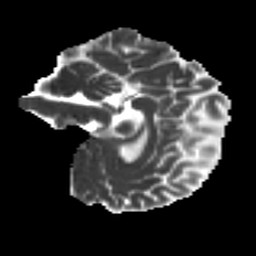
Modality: MD
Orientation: sagittal
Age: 30
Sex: male
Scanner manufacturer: ge
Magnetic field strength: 3 T
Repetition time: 7.8 s
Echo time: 0.0606 s